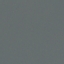
Label: SeaLake